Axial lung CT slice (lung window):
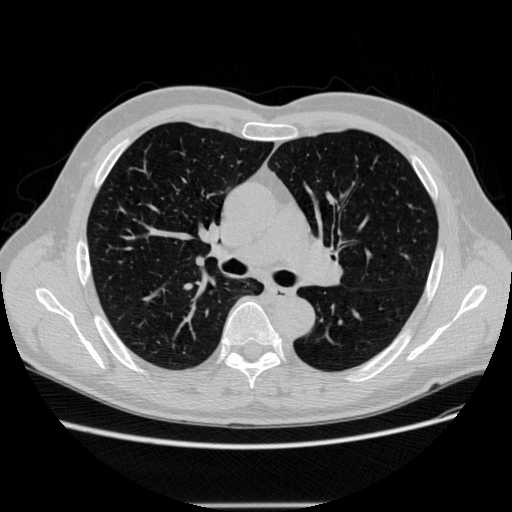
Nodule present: no